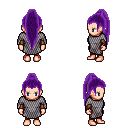
a pixel art fantasy rpg character, female body template, human, light skin, chain mail, red pants, purple extra-long topknot hairstyle, leather bracers, four views (front, back, left, right), 2x2 character sprite sheet, small pixel art, hard edges, no anti-aliasing